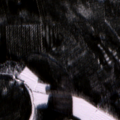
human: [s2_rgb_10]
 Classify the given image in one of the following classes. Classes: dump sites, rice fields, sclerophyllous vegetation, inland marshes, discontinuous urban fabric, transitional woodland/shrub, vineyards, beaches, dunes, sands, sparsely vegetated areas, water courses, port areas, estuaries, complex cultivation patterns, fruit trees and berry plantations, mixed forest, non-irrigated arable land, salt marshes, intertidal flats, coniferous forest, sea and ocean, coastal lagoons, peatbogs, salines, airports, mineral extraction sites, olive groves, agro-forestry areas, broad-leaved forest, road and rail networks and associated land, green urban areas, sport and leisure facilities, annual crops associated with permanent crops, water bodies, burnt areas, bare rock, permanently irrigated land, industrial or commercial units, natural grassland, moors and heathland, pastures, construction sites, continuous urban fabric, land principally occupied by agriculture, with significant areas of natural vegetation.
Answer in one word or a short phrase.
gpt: coniferous forest, mixed forest